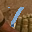
Label: 1